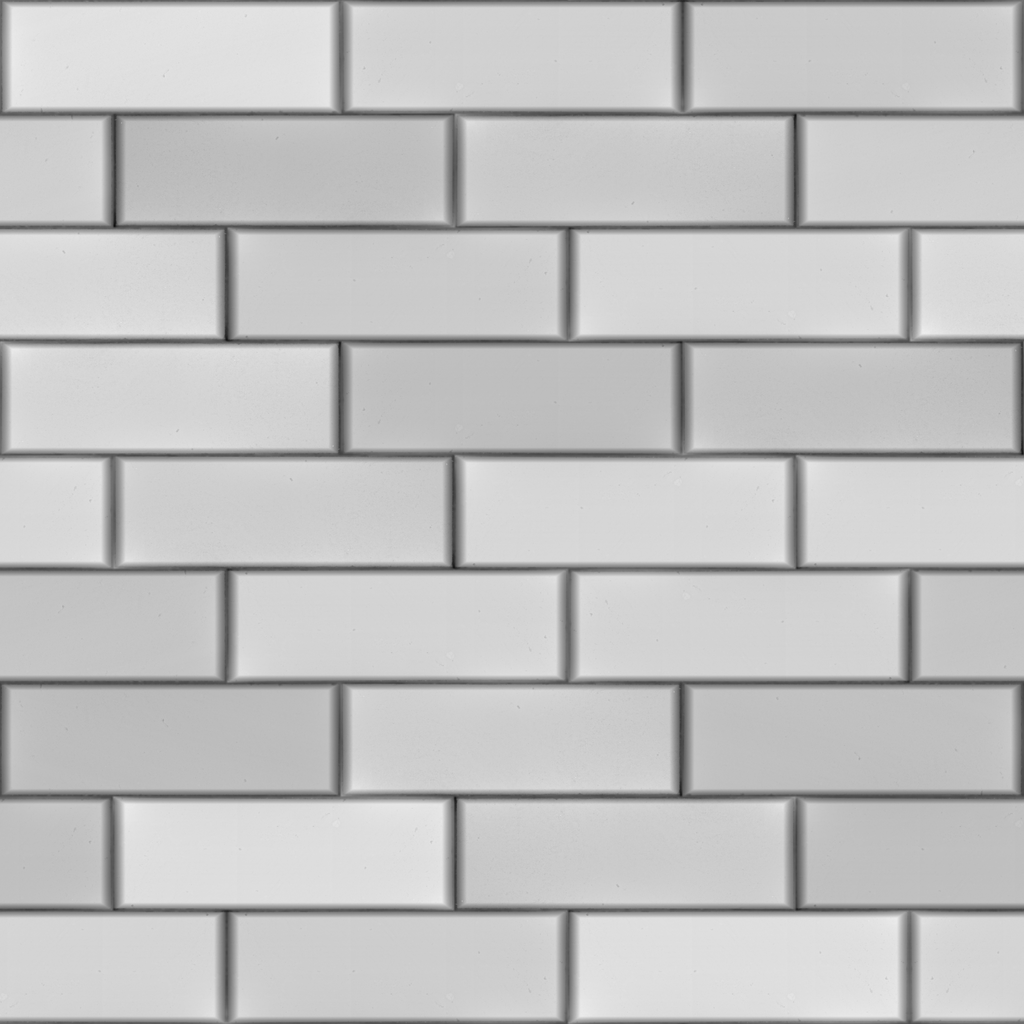
Texture map type: Displacement